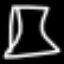
Label: hourglass